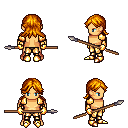
a pixel art fantasy rpg character, male body template, human, tanned skin, gold arm armor, gold greaves, dark blonde loose hair, gold gloves, gold boots, spear, four views (front, back, left, right), 2x2 character sprite sheet, small pixel art, hard edges, no anti-aliasing